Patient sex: M
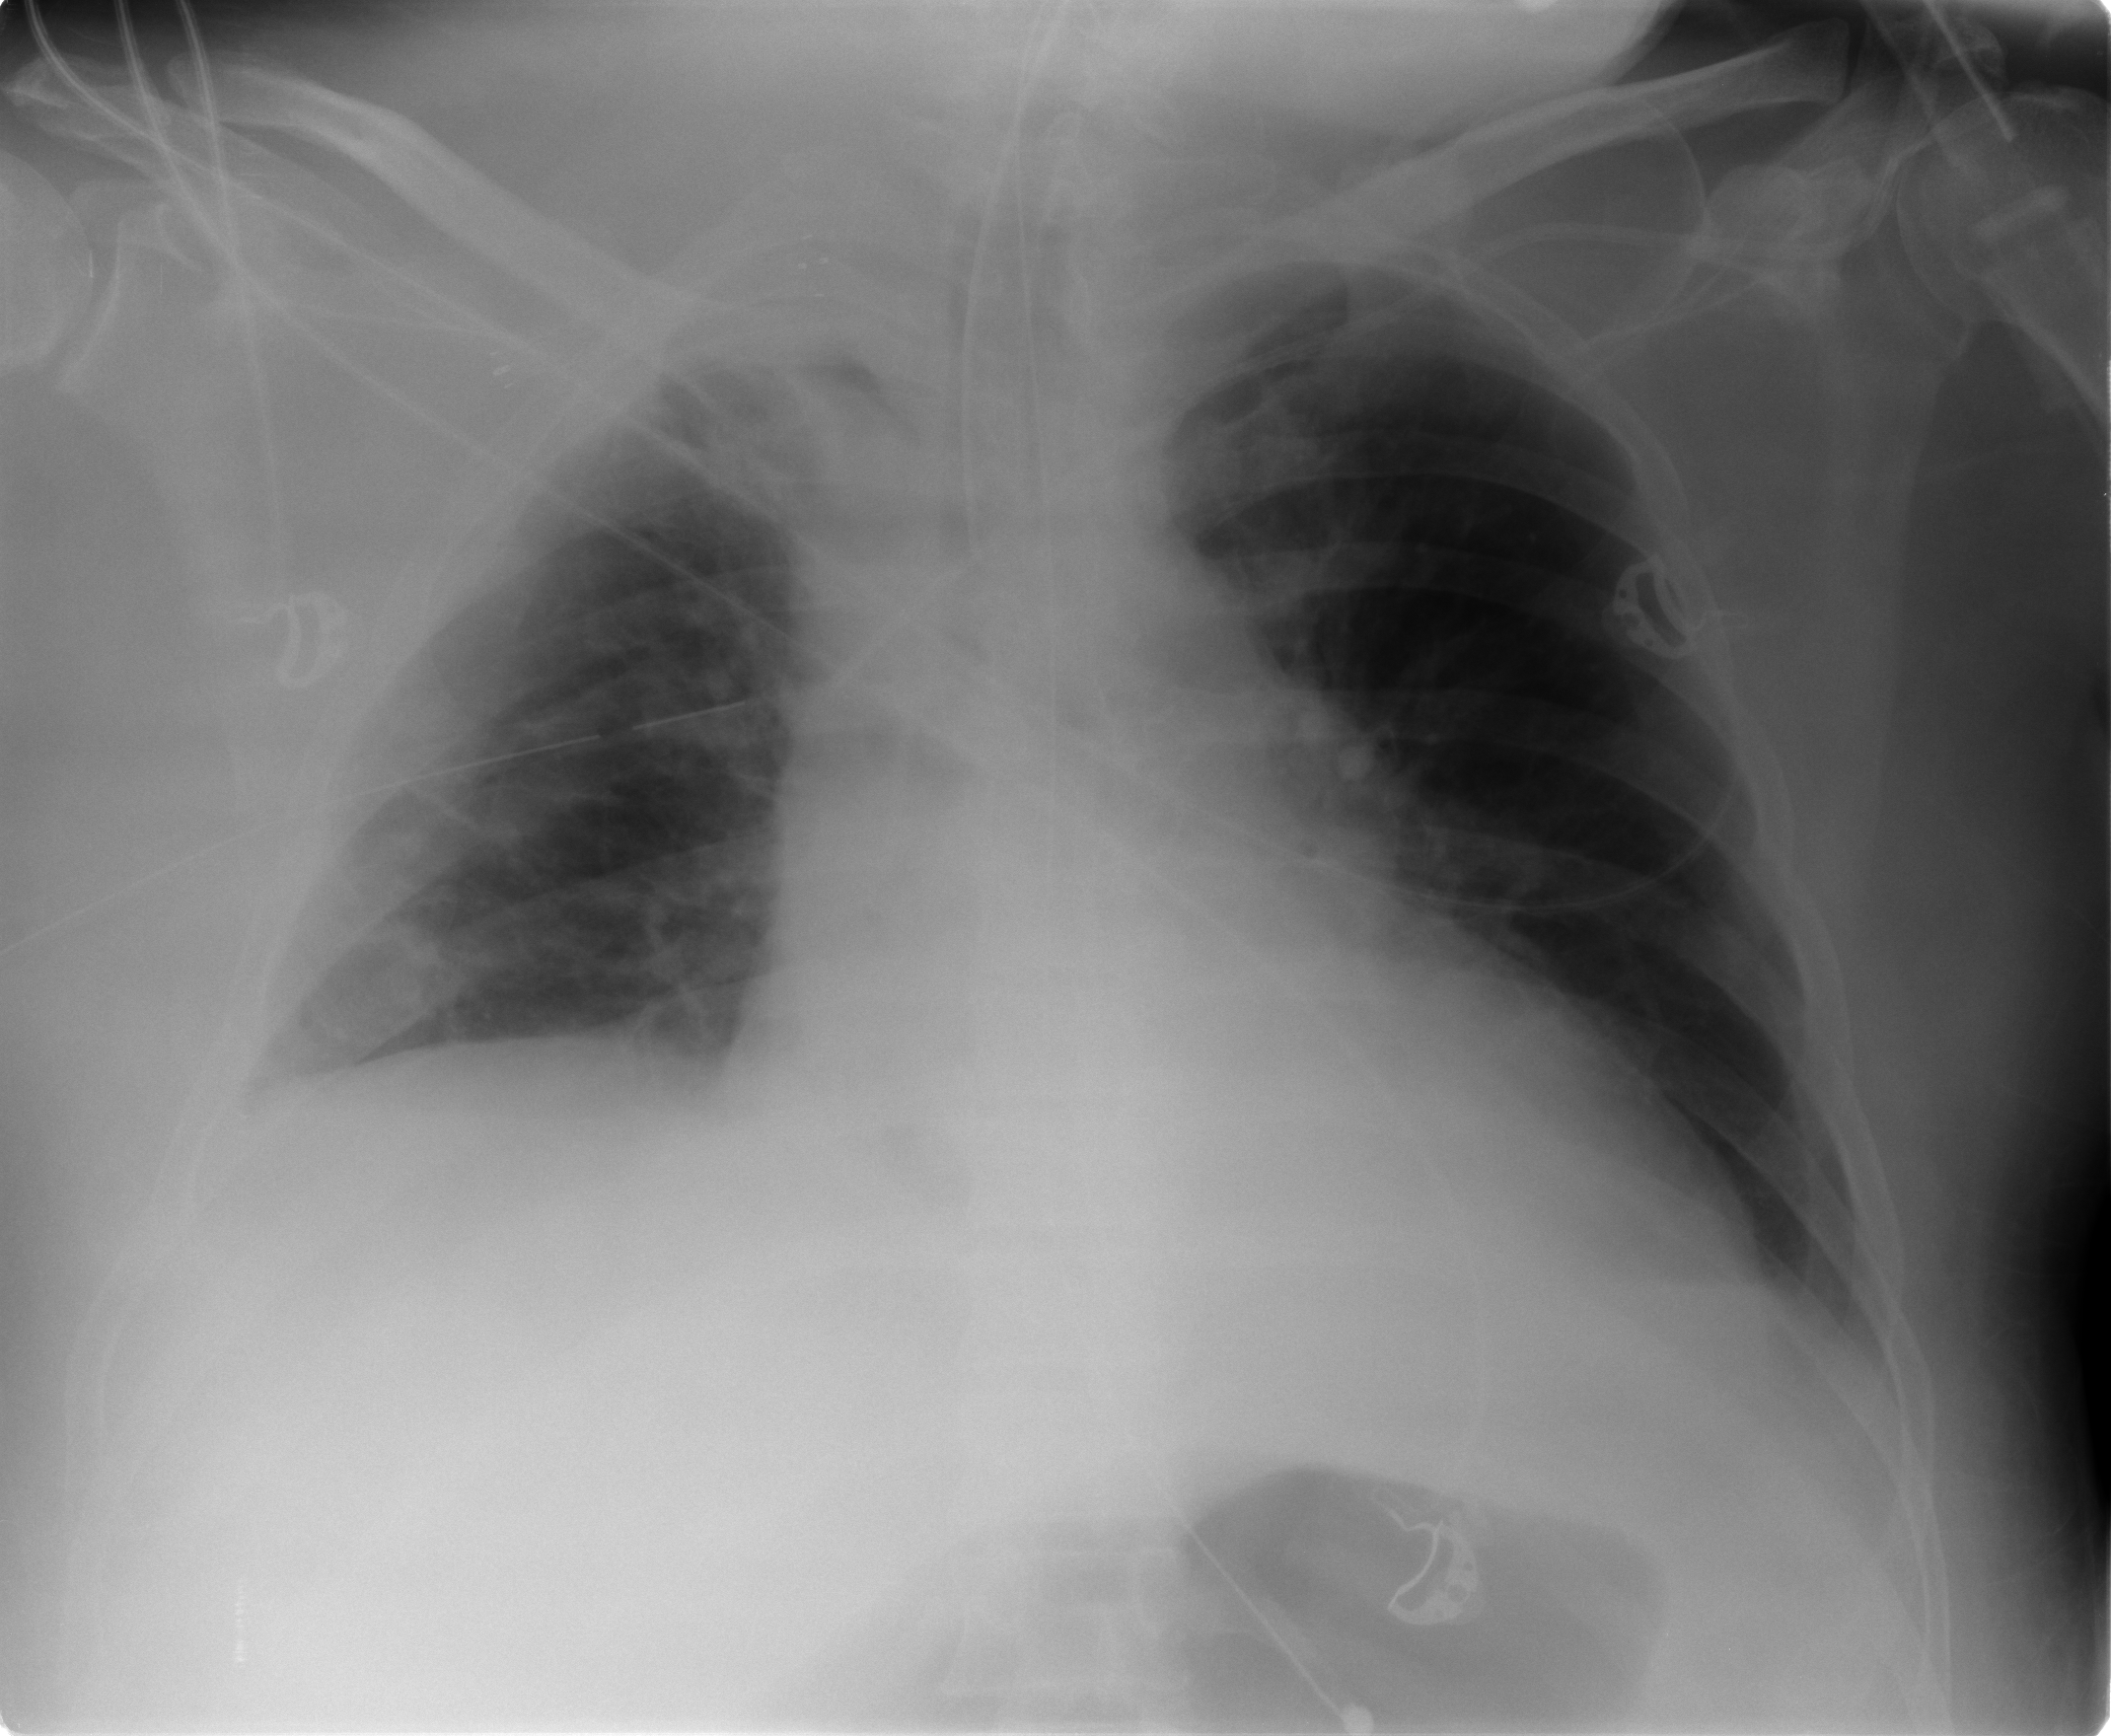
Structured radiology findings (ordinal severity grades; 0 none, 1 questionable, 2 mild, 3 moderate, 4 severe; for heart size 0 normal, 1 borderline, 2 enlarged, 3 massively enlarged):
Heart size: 1
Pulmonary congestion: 1
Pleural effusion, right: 2
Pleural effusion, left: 2
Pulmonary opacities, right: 0
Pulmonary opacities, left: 1
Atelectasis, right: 2
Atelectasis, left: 1